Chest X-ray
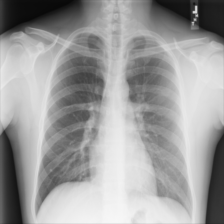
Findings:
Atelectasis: negative
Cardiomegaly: negative
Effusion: negative
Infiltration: negative
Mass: negative
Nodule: negative
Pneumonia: negative
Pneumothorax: negative
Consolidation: negative
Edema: negative
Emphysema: negative
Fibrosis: negative
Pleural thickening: negative
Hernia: negative